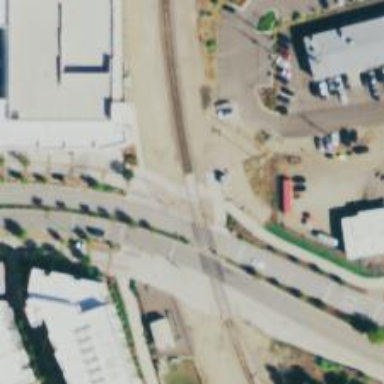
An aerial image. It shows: Railway crossing.